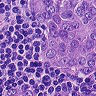
Metastatic tissue present: yes